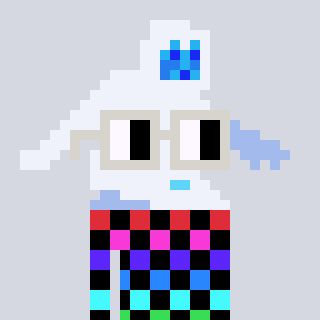
a pixel art character with square light gray glasses, a yeti-shaped head and a peachy-colored body on a cool background